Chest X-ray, AP view. Patient: 53 years old, sex M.
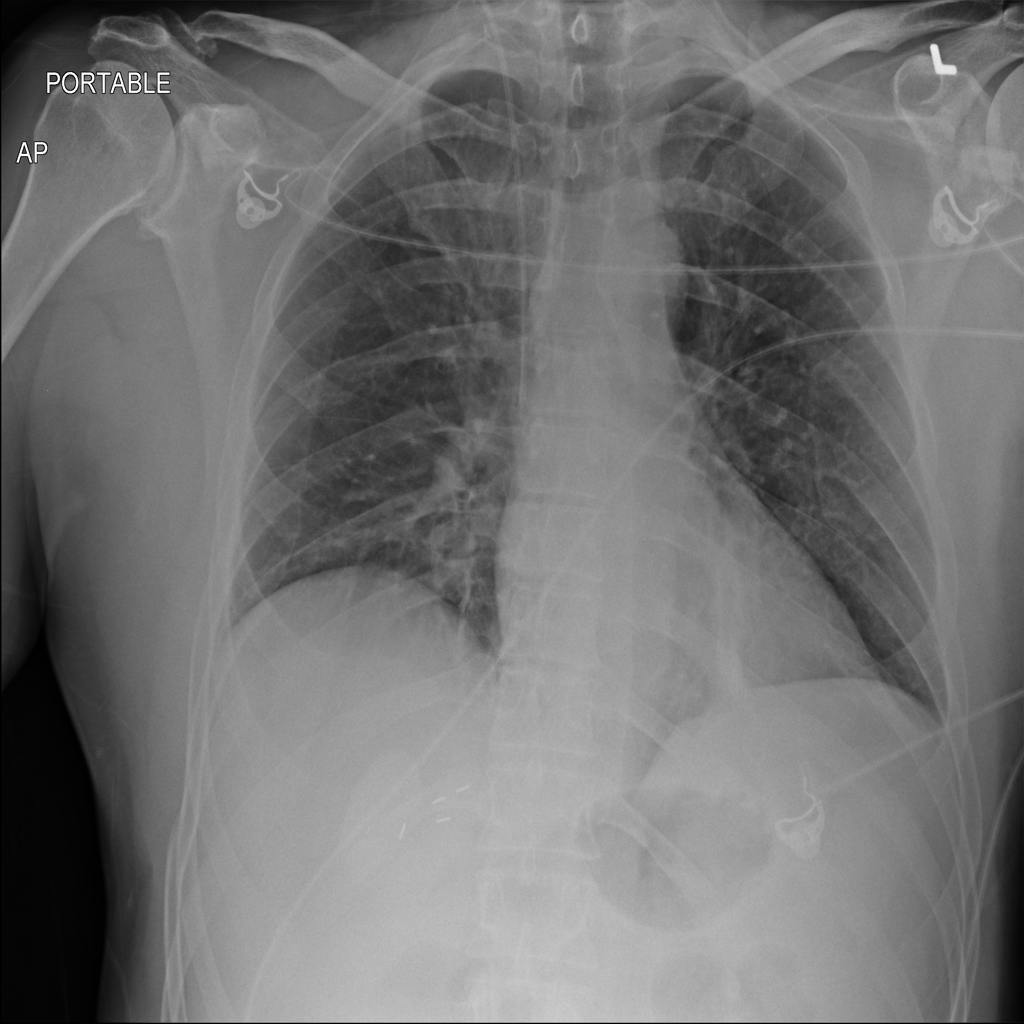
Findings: No Finding